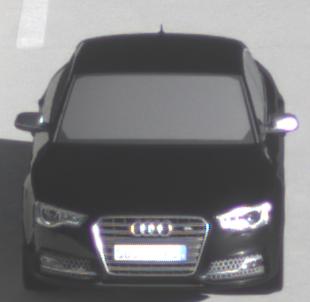
Make: Audi
Model: S5
Detailed model: F5
Model produced from: 2016
Model produced until: 2019
Doors: 2
Color: black
Road condition: dry road
Daytime: morning or afternoon
Contrast: high contrast